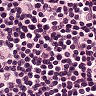
Metastatic tissue present: no